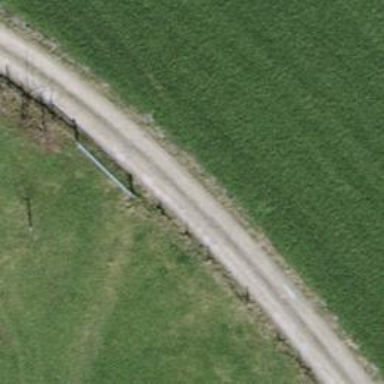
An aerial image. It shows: Service road with gravel surface of grade1.